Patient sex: M
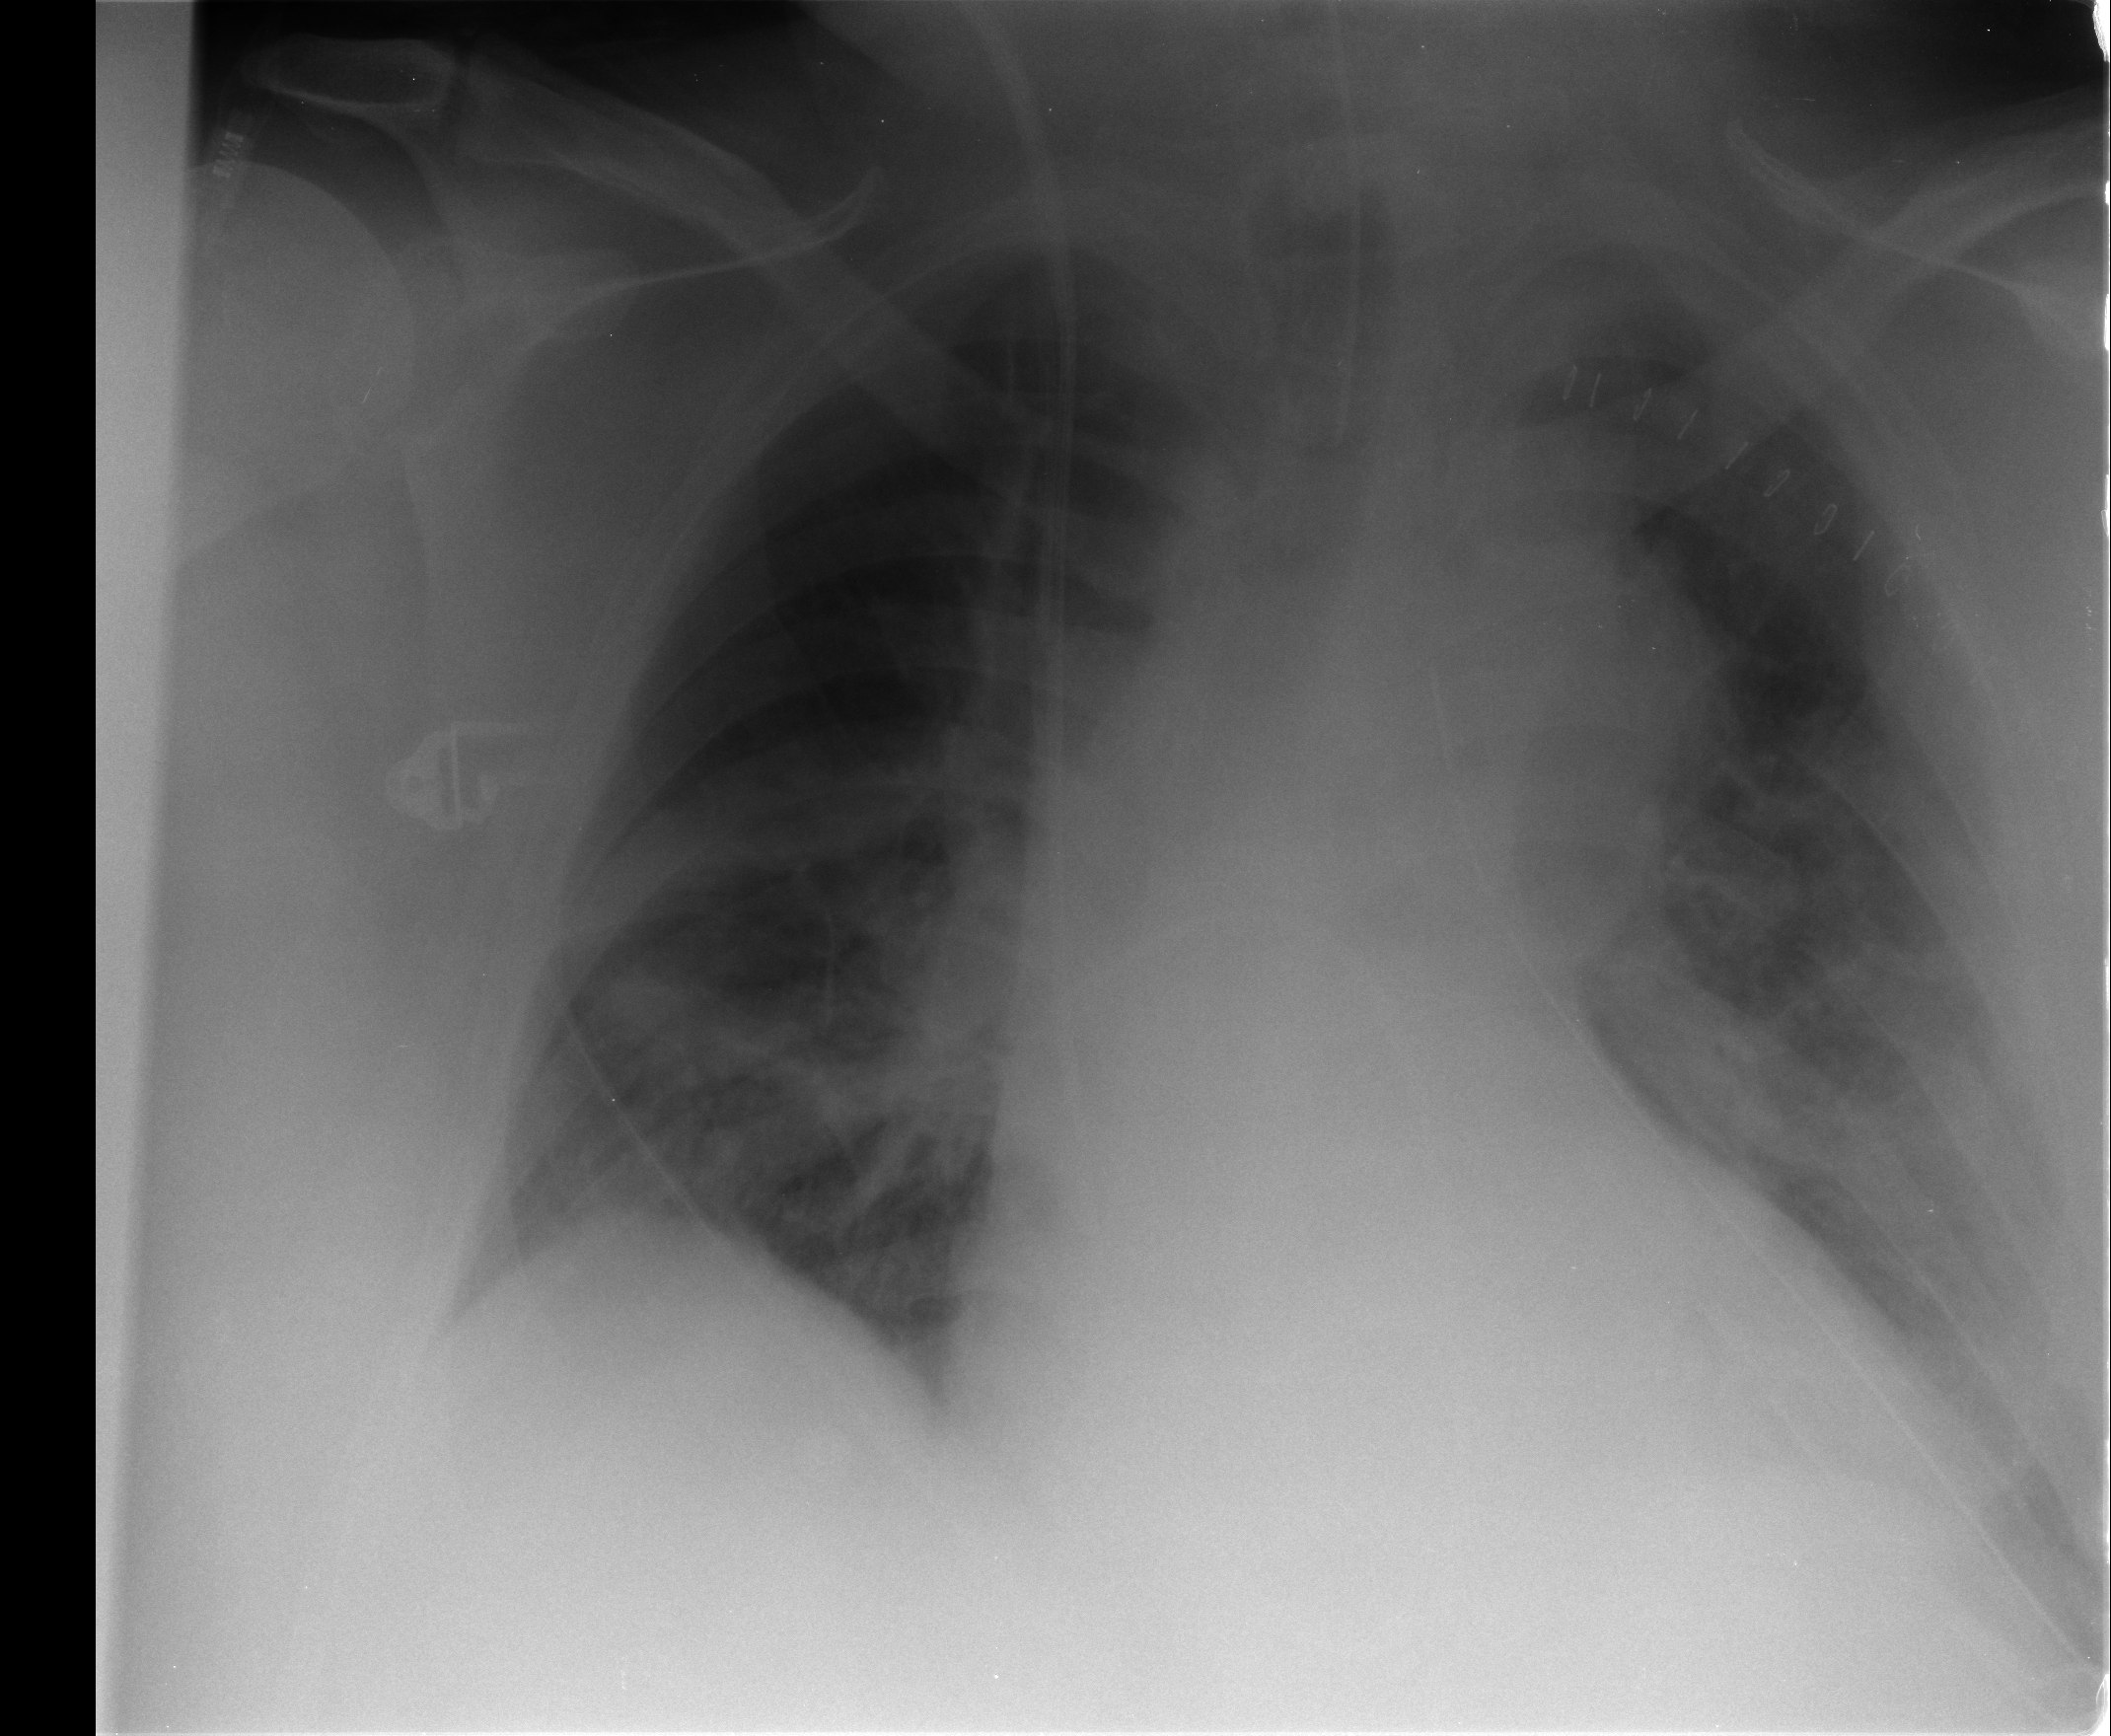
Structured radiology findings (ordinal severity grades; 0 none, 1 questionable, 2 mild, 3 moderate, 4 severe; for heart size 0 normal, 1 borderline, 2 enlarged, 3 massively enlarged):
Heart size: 2
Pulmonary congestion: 1
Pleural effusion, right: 1
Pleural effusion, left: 2
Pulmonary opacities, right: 2
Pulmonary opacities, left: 2
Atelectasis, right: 3
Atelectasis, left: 3